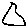
Label: triangle